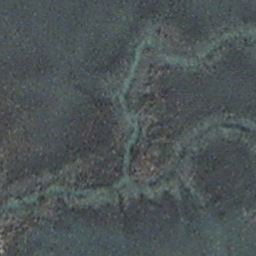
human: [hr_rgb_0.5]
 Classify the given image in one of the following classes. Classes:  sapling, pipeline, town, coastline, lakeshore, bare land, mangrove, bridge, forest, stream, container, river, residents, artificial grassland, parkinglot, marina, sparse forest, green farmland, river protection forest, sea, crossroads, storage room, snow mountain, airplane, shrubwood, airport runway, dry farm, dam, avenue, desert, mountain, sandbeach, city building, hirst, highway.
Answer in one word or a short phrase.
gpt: stream